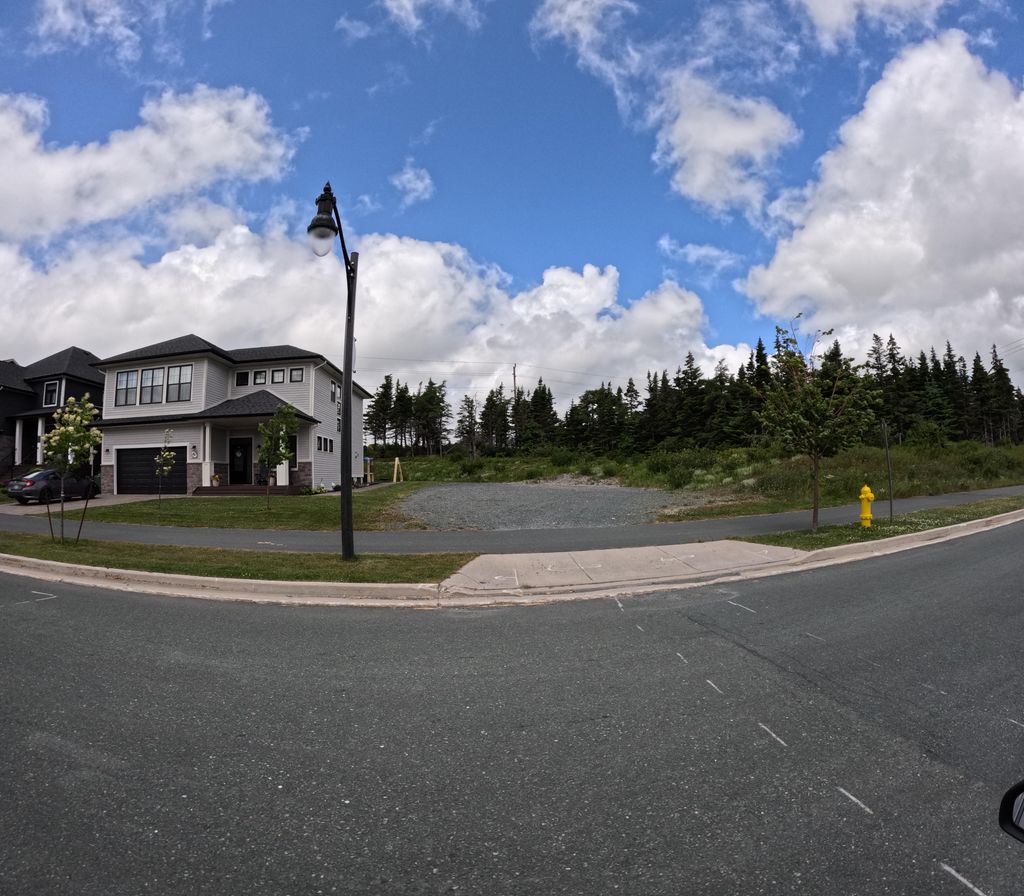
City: st_johns